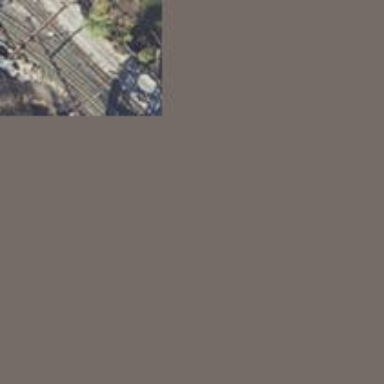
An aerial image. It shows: Railway with electrified contact lines.